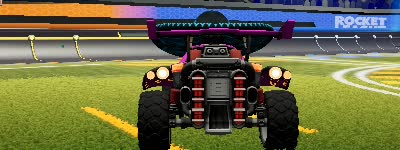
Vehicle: octane